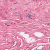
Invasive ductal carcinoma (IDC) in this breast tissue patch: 0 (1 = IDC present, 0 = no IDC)